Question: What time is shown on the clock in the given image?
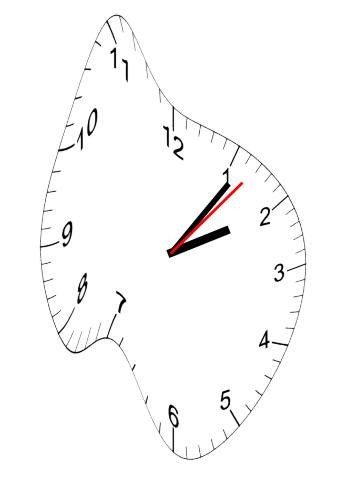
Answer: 02:06:07